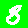
Digit: 8